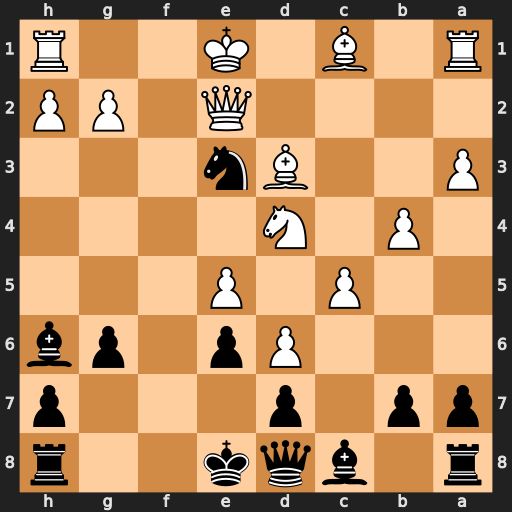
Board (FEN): r1bqk2r/pp1p3p/3Pp1pb/2P1P3/1P1N4/P2Bn3/4Q1PP/R1B1K2R
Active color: b
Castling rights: KQkq
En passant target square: -
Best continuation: Qh4+ Qf2 Qxd4 Qf6 Nxg2+ Ke2 Qg4+